Question: >
<URL>
I'm trying to understand, how to do the toolbar above the keyboard as in this image

Is this a native ios view I can use?
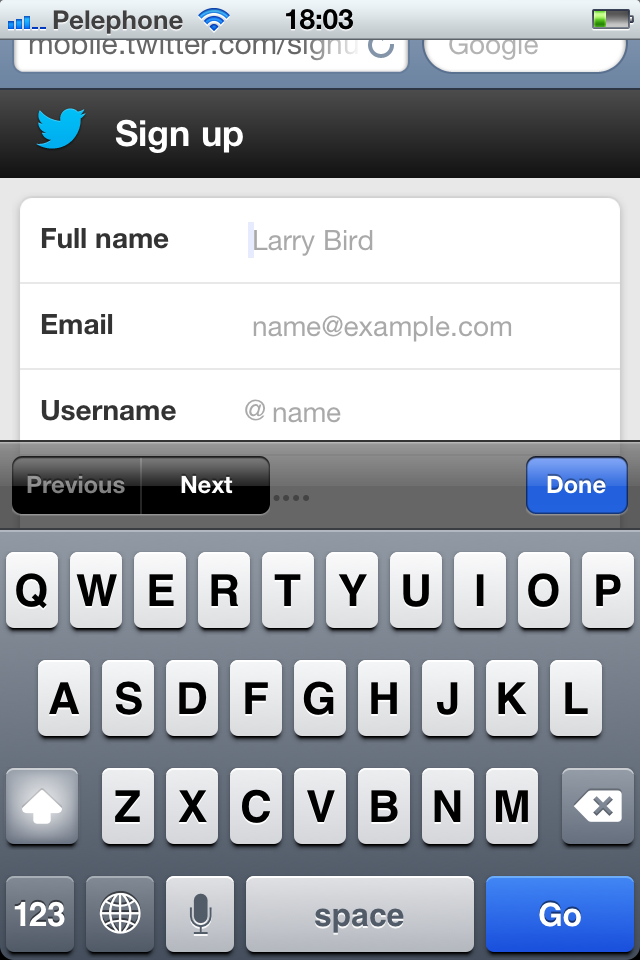
Answer: Only one keyword to search: 'inputAccessoryView'.